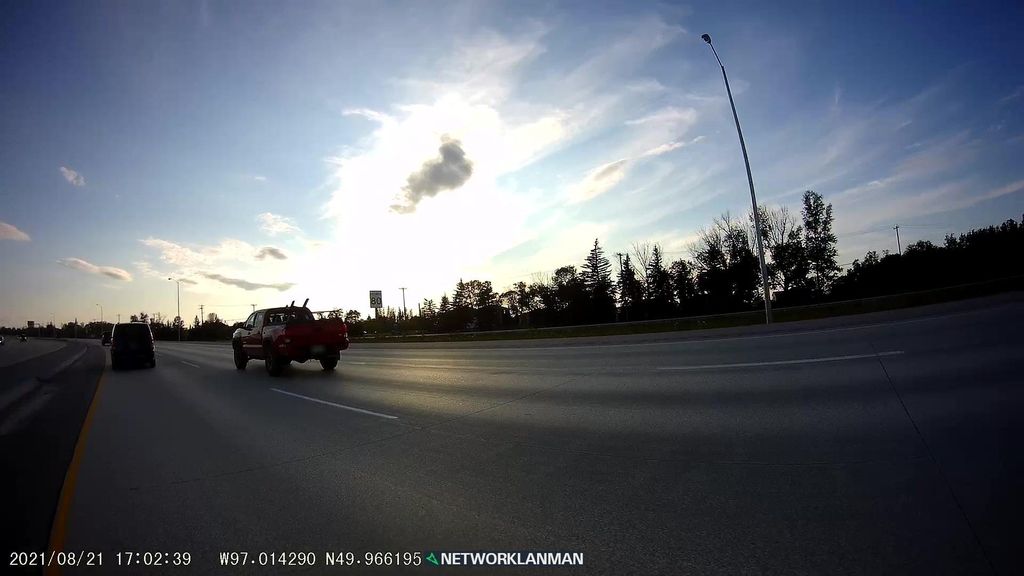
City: winnipeg